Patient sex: M
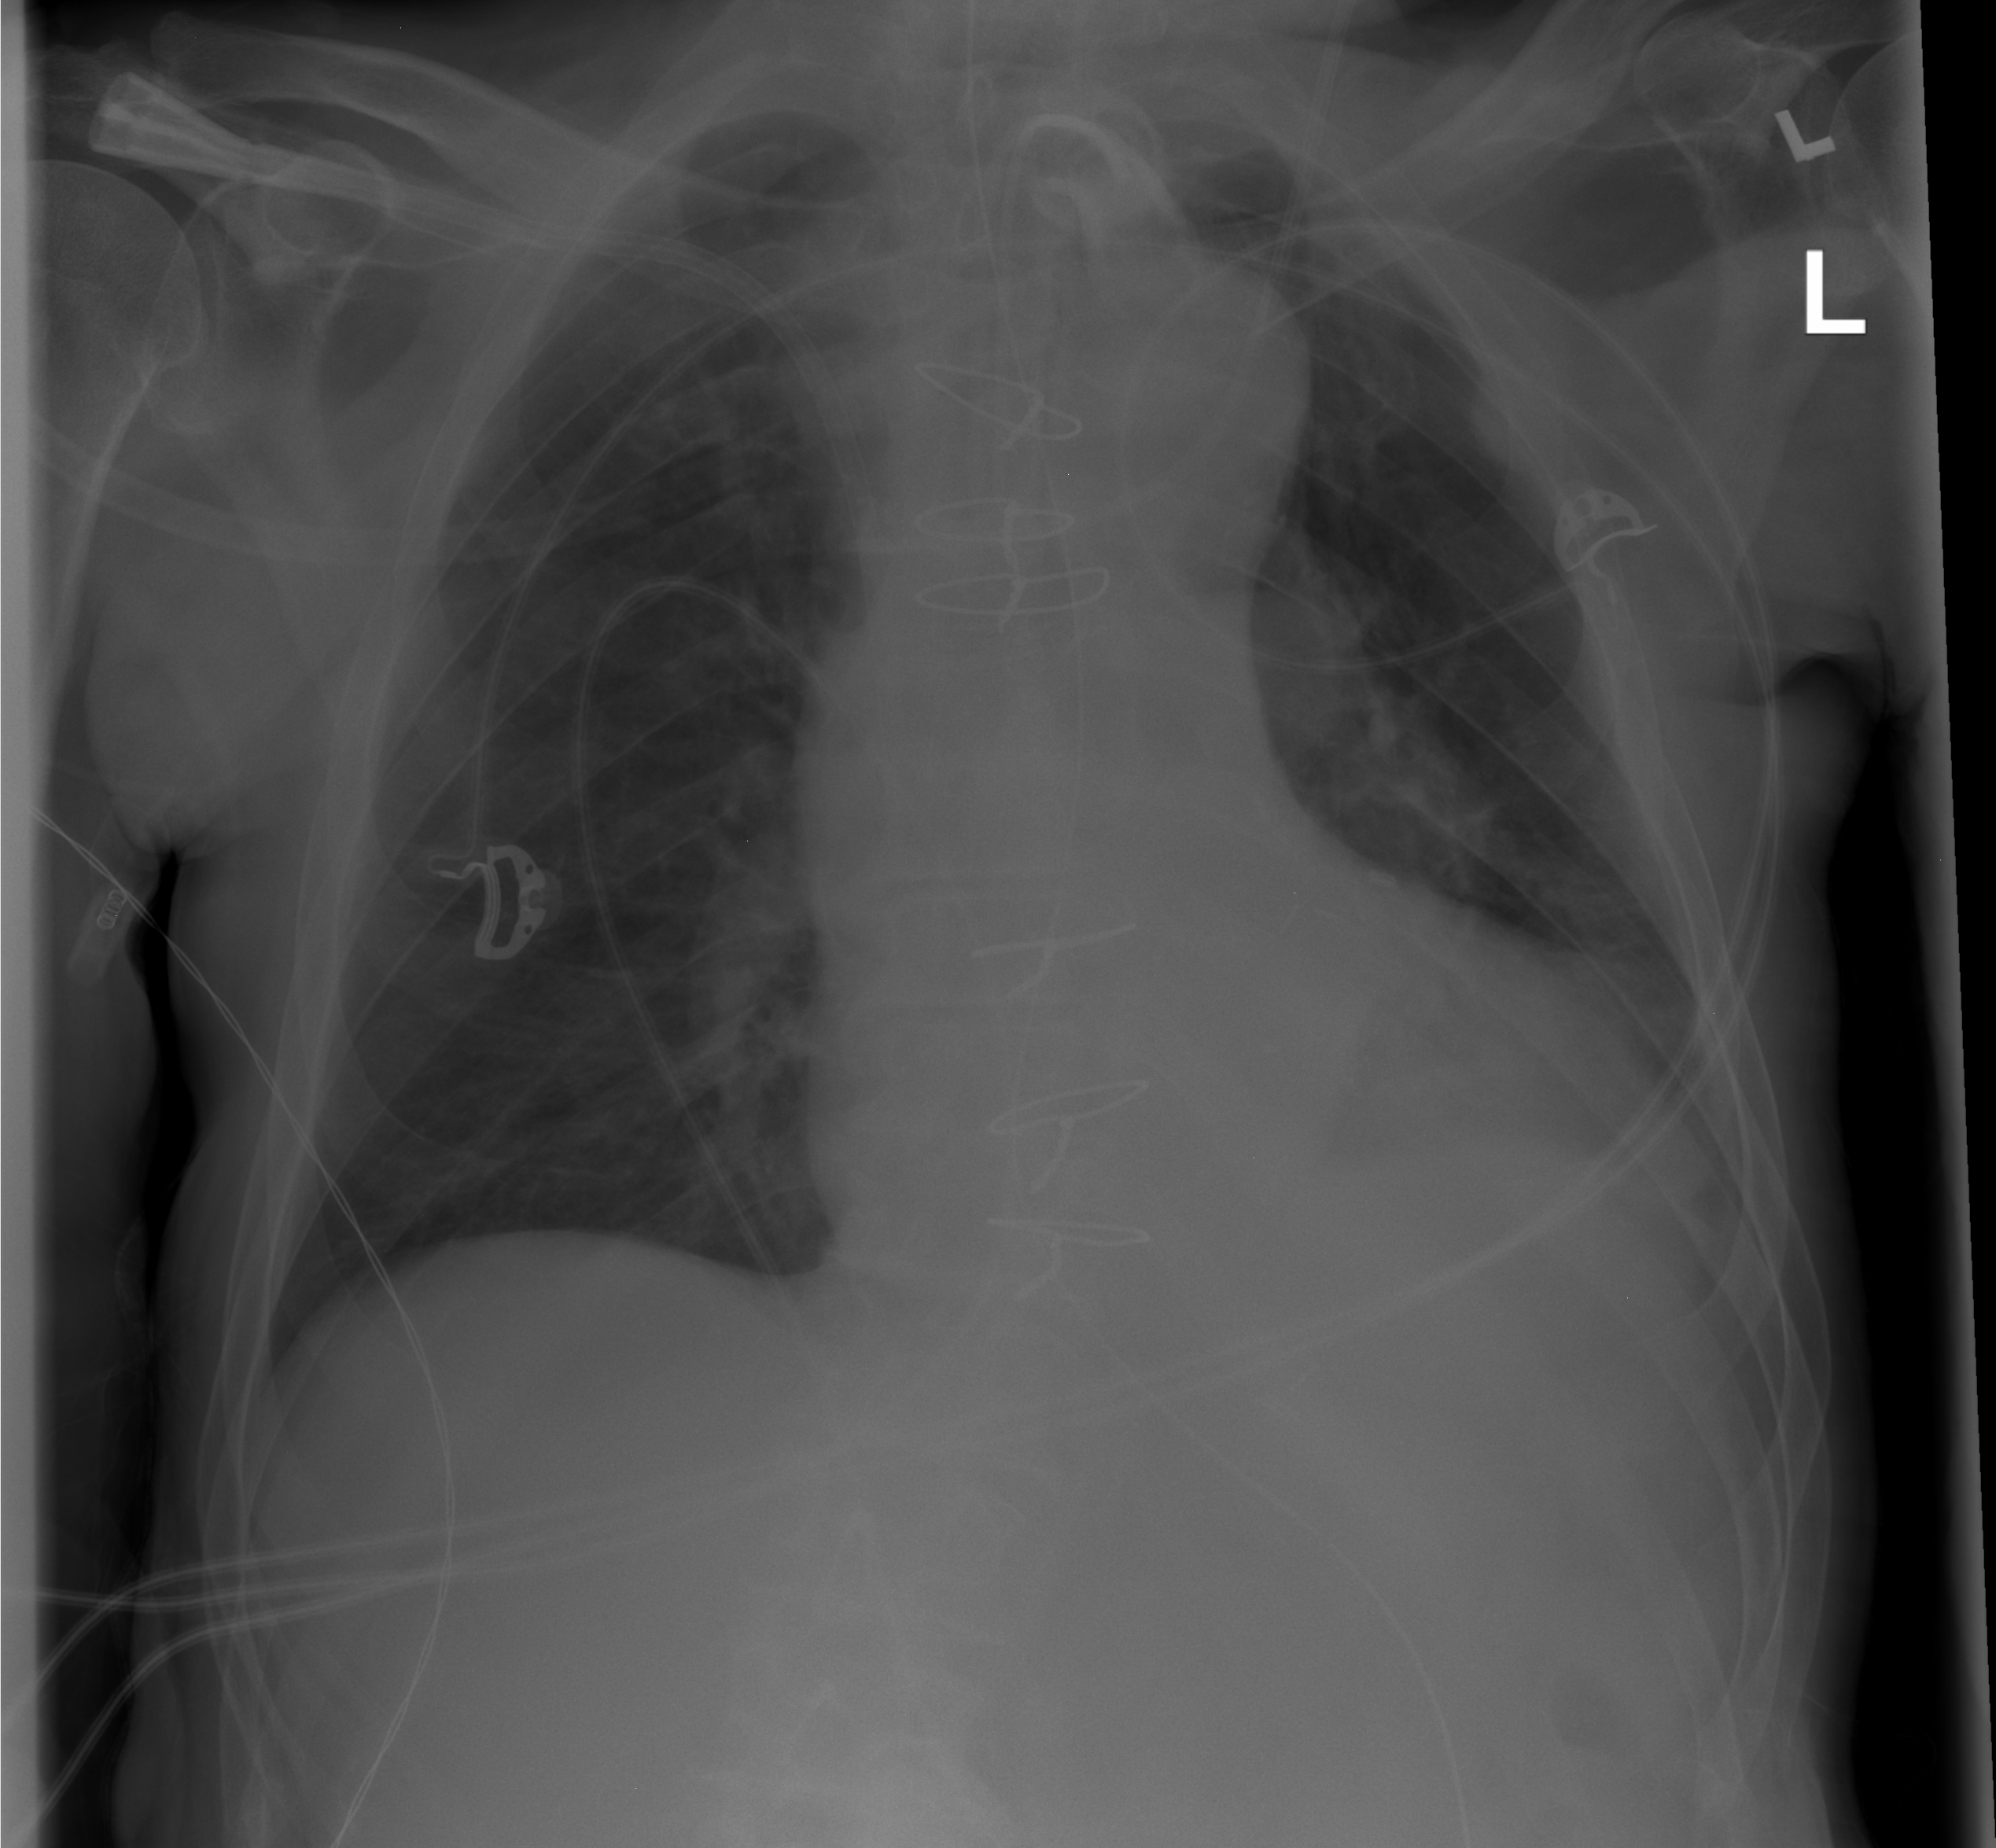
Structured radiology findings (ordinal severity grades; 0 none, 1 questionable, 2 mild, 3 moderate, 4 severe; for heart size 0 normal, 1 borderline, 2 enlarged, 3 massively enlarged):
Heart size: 1
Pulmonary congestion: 0
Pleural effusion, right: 0
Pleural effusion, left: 0
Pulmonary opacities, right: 0
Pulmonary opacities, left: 0
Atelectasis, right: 1
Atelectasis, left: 1